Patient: sex M, age 75
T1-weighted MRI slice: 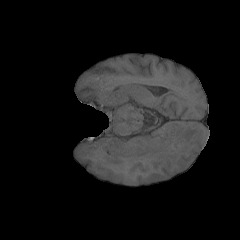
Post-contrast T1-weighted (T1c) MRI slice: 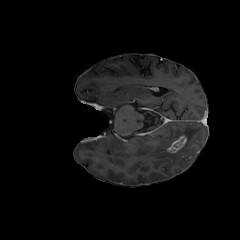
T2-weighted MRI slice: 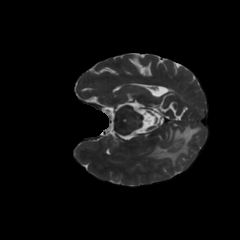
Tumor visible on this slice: yes
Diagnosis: Glioblastoma, IDH-wildtype
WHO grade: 4